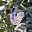
Label: 6